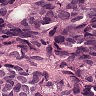
Metastatic tissue present: yes